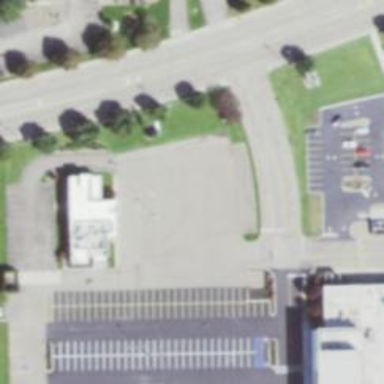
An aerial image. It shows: Parking space is available.